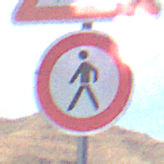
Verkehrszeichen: VerbotFussgaenger
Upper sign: Arbeitsstelle
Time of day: MorningAfternoon
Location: Outdoor (Nature)
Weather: PartlyCloudy
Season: NotSpecified
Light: Natural